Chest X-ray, AP view. Patient: 62 years old, sex M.
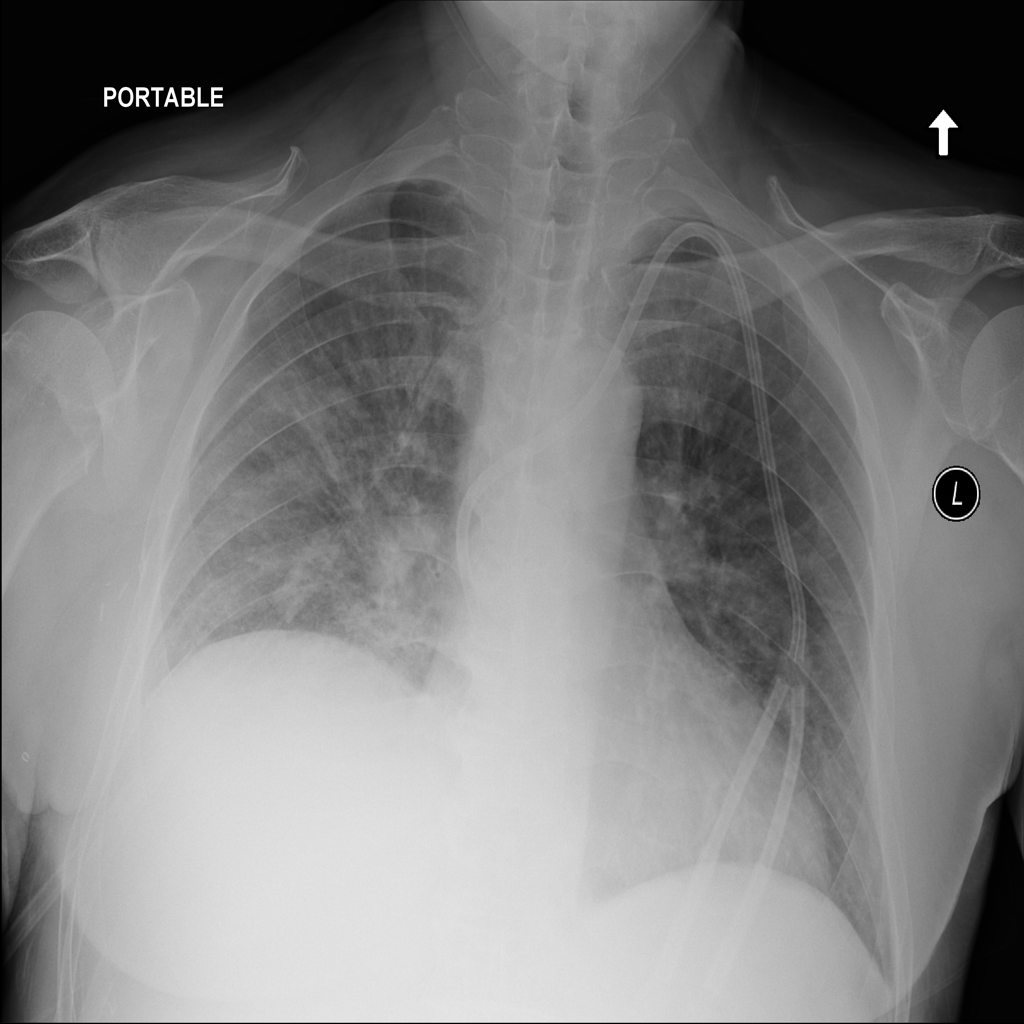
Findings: Infiltration